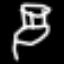
Label: chair